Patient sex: M
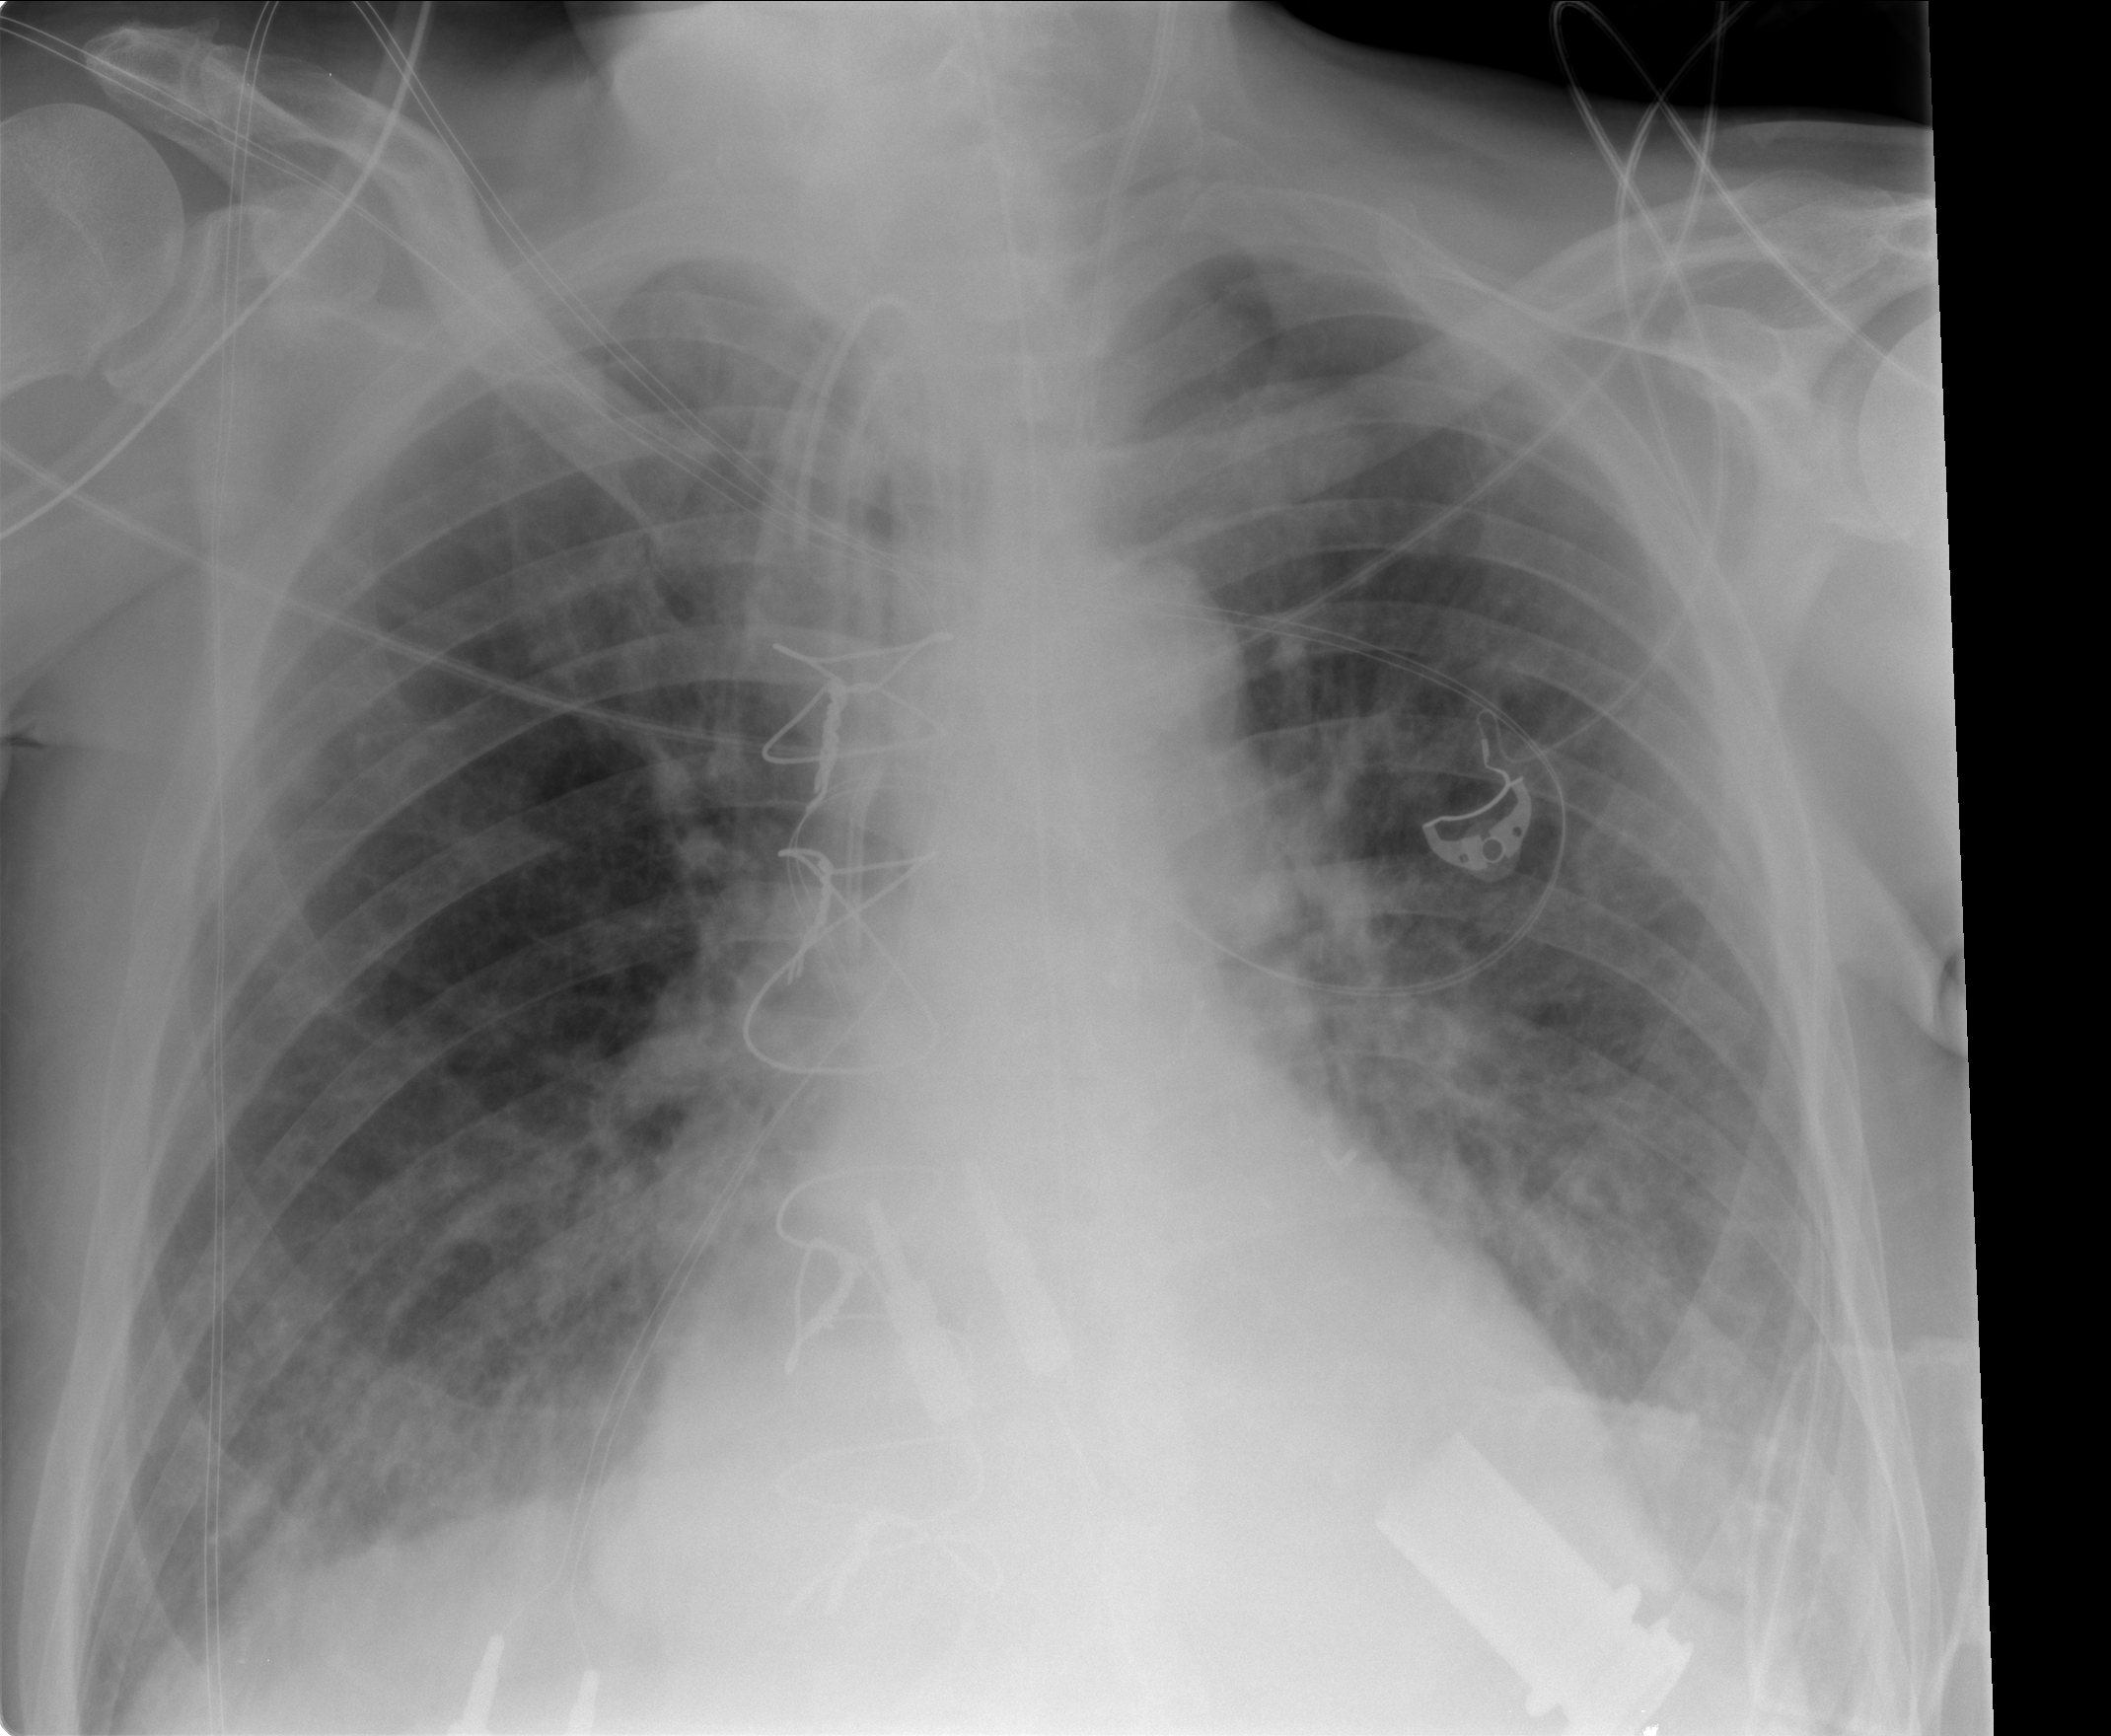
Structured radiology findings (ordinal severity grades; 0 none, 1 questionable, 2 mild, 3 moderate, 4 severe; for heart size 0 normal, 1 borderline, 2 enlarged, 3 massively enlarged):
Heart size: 2
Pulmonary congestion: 3
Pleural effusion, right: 1
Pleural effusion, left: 1
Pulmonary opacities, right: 3
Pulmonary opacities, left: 0
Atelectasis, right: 2
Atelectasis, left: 2